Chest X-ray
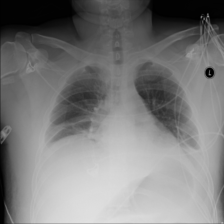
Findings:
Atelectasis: positive
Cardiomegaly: negative
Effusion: negative
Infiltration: negative
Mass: negative
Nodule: negative
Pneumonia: negative
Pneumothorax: negative
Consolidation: negative
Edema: negative
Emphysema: negative
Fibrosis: negative
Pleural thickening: negative
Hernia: negative